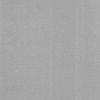
Label: dusty